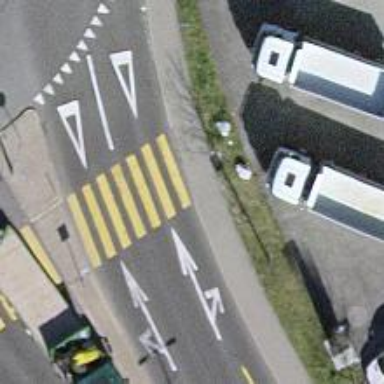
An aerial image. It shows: Uncontrolled zebra crossing on the road.